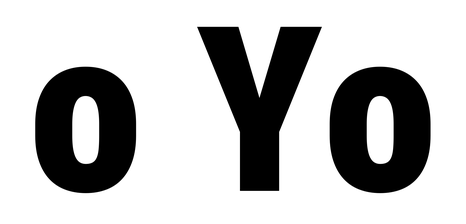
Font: Roboto_Condensed_Black